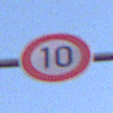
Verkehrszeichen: Geschwindigkeit10
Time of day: SunriseSunset
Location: Outdoor (Nature)
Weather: Clear
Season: NotSpecified
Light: Natural